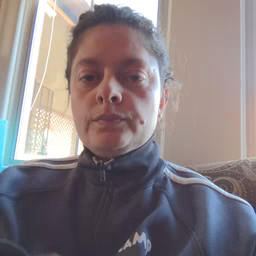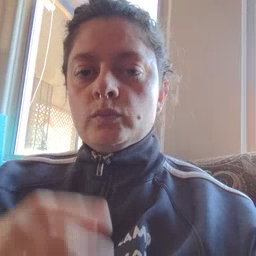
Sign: room